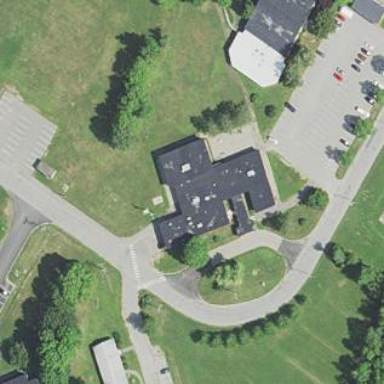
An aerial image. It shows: College building.